Brain MRI study timepoint: early_postop
T1CE (contrast-enhanced T1) slice:
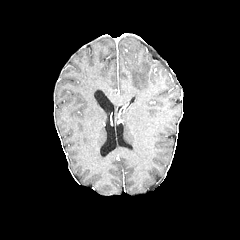
T2-FLAIR slice:
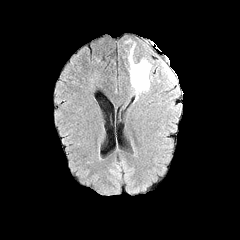